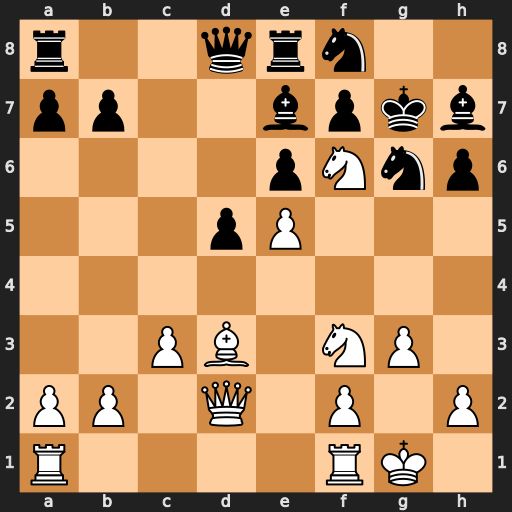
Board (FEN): r2qrn2/pp2bpkb/4pNnp/3pP3/8/2PB1NP1/PP1Q1P1P/R4RK1
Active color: w
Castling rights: -
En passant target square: -
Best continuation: Nh5+ Kh8 Qxh6